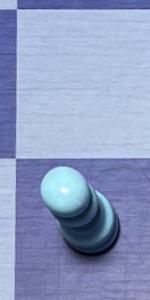
Label: Pawn_White